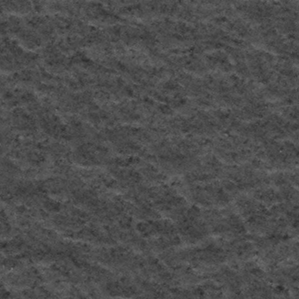
Label: frost